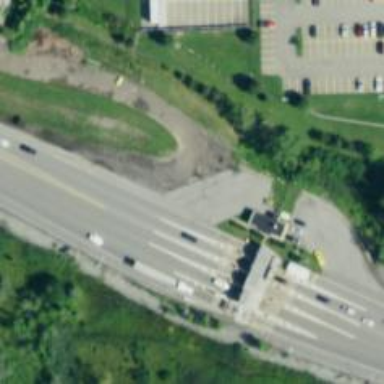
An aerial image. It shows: Toll gantry on the road.